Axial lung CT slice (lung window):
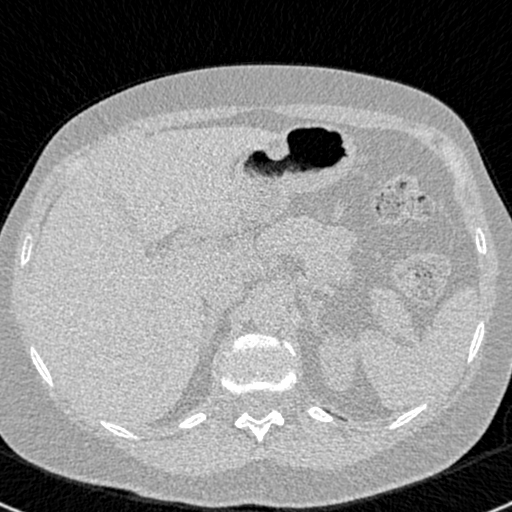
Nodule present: no